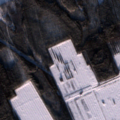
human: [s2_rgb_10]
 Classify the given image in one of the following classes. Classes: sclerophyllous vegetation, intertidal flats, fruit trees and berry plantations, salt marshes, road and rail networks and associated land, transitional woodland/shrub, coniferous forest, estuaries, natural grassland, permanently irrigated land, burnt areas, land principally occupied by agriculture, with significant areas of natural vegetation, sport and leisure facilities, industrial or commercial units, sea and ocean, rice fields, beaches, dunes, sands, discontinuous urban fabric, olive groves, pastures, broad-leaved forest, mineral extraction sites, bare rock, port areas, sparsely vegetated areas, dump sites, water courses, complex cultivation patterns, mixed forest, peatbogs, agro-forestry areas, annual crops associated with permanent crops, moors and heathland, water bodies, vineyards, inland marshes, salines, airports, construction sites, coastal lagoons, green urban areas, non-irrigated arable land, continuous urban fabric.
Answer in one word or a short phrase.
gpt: mixed forest, peatbogs